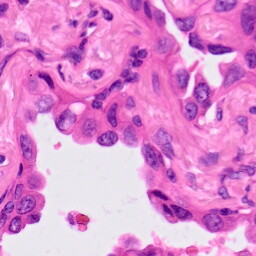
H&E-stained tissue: Lung